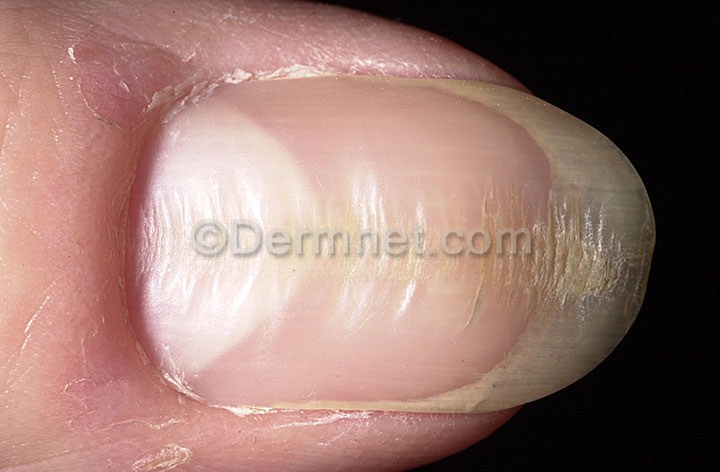
Disease: Nail Fungus and other Nail Disease